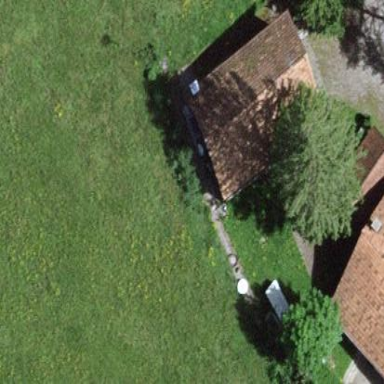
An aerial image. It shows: Farm auxiliary building with gabled roof.